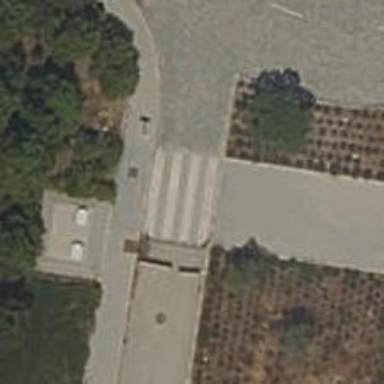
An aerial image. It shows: Uncontrolled zebra crossing on the road.